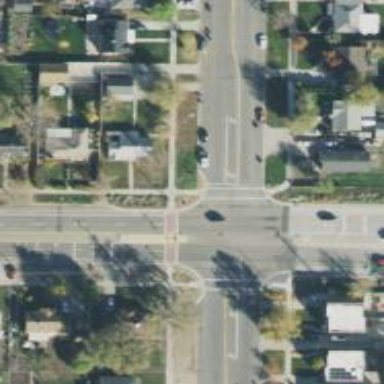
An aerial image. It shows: Uncontrolled road crossing with lines markings.